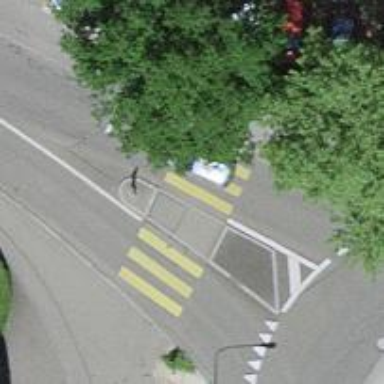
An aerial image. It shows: Uncontrolled crossing with central island on the road.